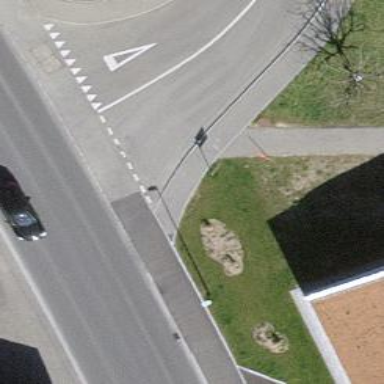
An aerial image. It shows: Sidewalk along the footway.